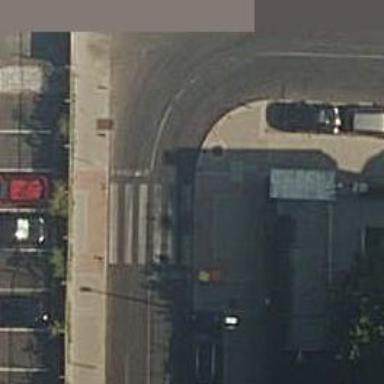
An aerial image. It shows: Pedestrian crossing with zebra markings on the footway.